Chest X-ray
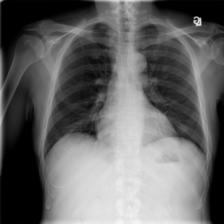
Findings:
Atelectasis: negative
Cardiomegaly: negative
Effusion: negative
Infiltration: negative
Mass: negative
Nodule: negative
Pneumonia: negative
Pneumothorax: negative
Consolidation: negative
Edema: negative
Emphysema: negative
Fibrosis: negative
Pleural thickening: negative
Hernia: negative